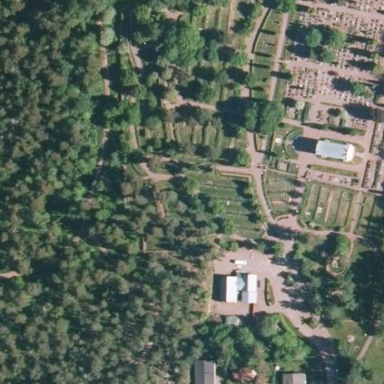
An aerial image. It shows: Cemetery.